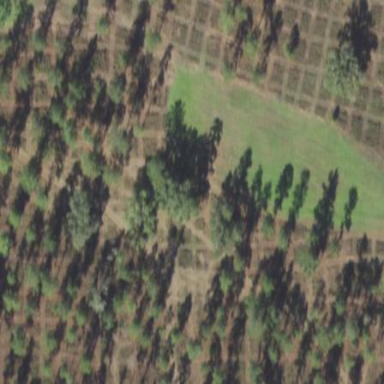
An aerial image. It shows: Orchard.